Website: home-depot
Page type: payment
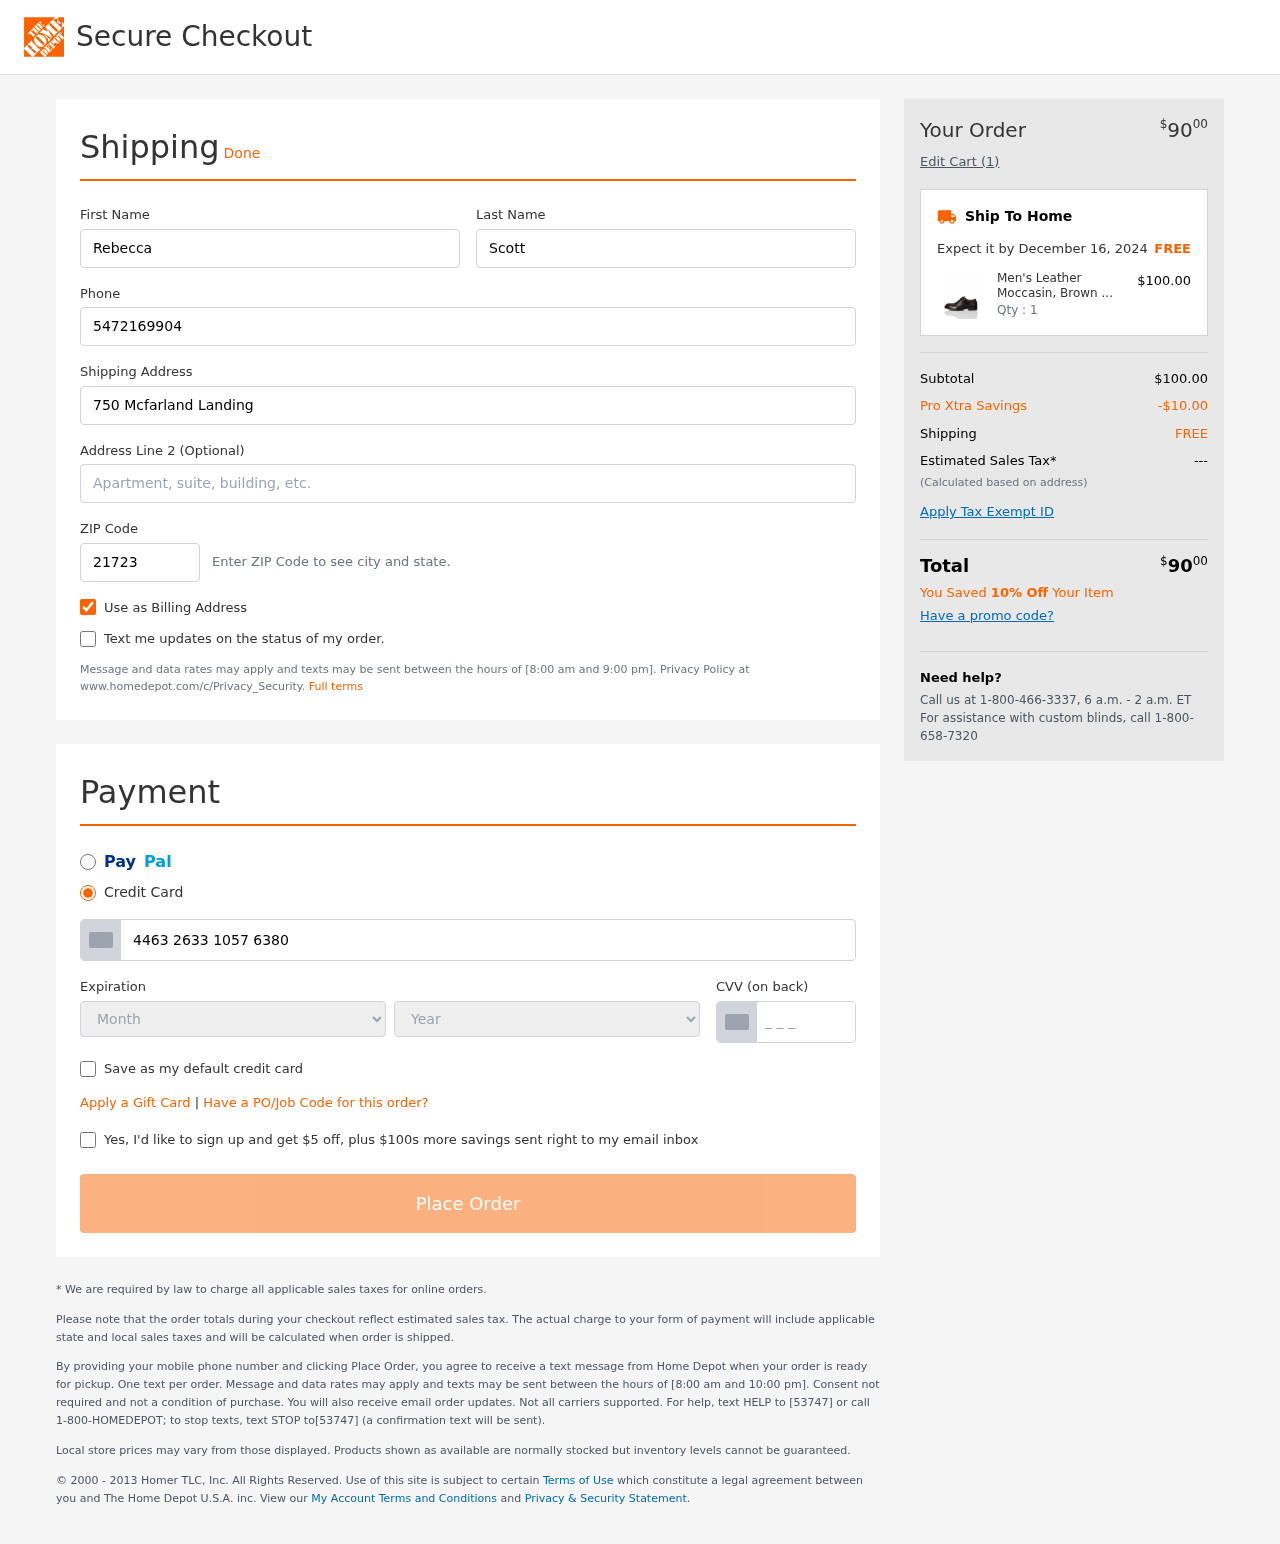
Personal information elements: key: PII_CARD_CVV
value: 317
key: PII_CARD_EXPIRY_MONTH
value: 06
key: PII_CARD_EXPIRY_YEAR
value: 28
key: PII_CARD_NUMBER
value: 4463 2633 1057 6380
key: PII_FIRSTNAME
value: Rebecca
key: PII_LASTNAME
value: Scott
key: PII_PHONE
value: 5472169904
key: PII_POSTCODE
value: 21723
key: PII_STREET
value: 750 Mcfarland Landing
Product elements: key: PRODUCT1_NAME
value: Men's Leather Moccasin, Brown Burgundy, womens 12
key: PRODUCT1_PRICE
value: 100
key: PRODUCT1_QUANTITY
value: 1
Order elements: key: ORDER_TOTAL
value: $9000
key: ORDER_NUM_ITEMS
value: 1
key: ORDER_DELIVERY_DATE
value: December 16, 2024
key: ORDER_SUBTOTAL
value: $100.00
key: ORDER_DISCOUNT
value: -$10.00
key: ORDER_SHIPPING_COST
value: FREE